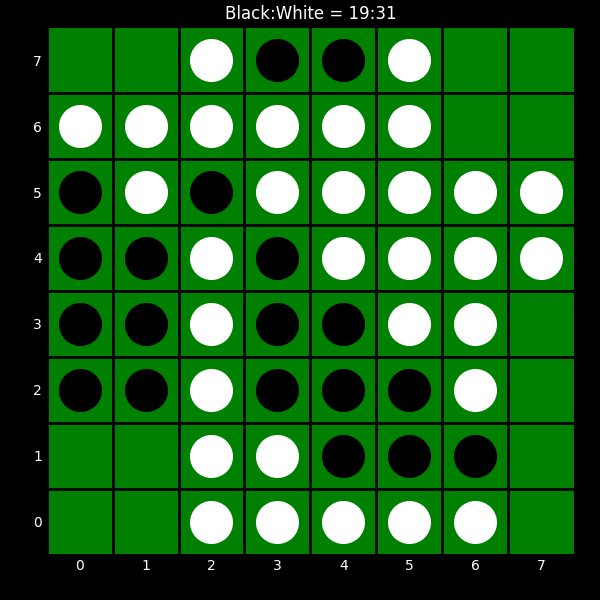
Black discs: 19
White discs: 31